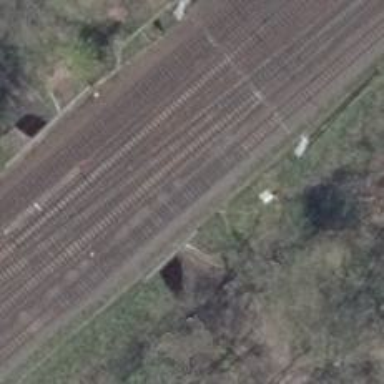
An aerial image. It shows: Railway bridge with electrified contact lines.